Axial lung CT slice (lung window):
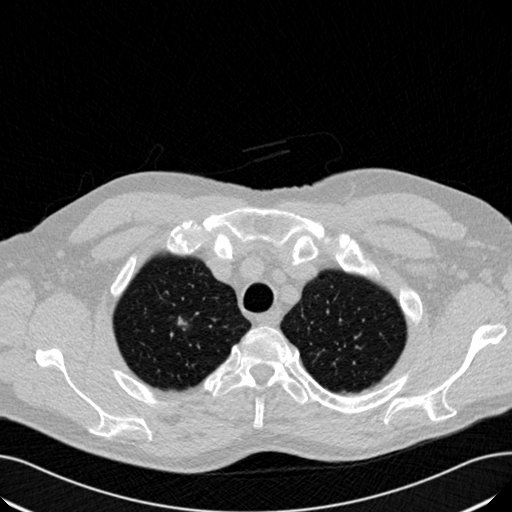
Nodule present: yes
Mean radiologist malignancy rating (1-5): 2.667